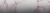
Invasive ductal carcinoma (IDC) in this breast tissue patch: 0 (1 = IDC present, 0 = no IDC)